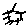
Label: sun